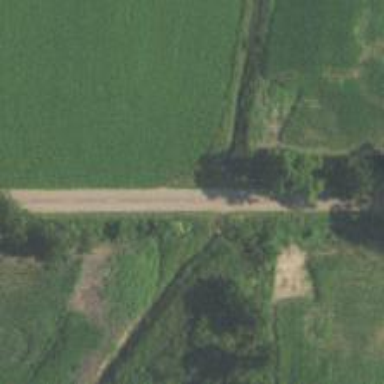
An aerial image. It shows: Tertiary road.